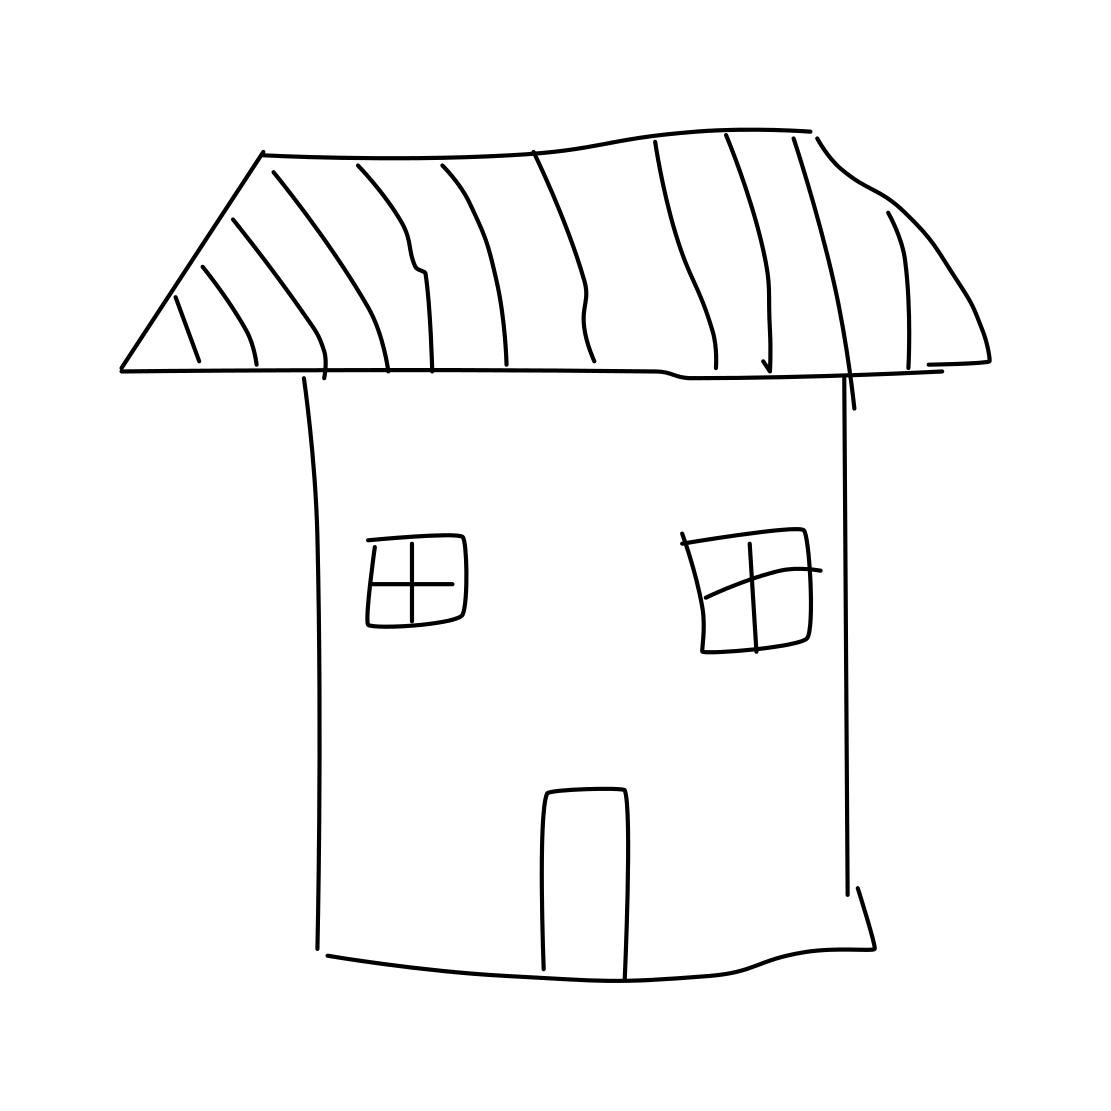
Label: house